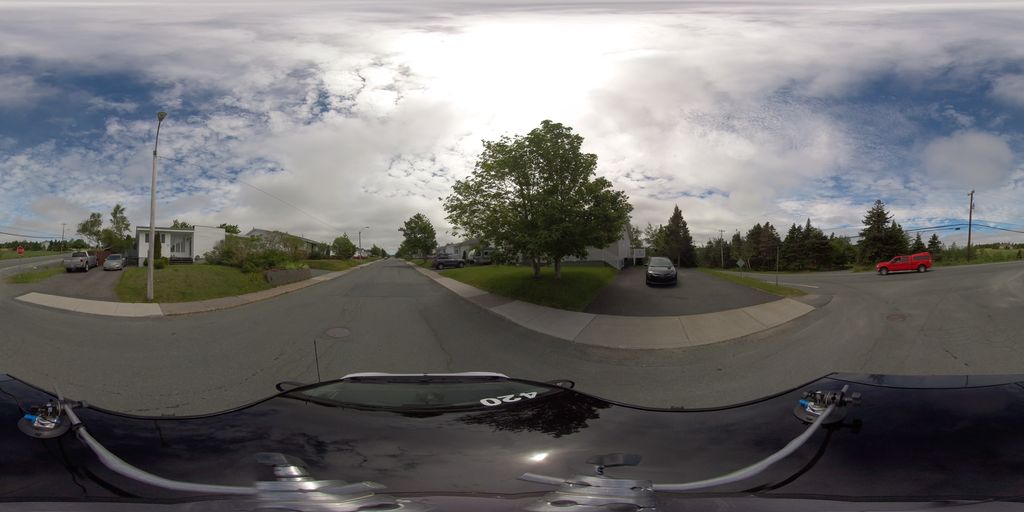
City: st_johns